Aerial crown-view tile of a tropical tree (Barro Colorado Island, Panama), acquired 20250124:
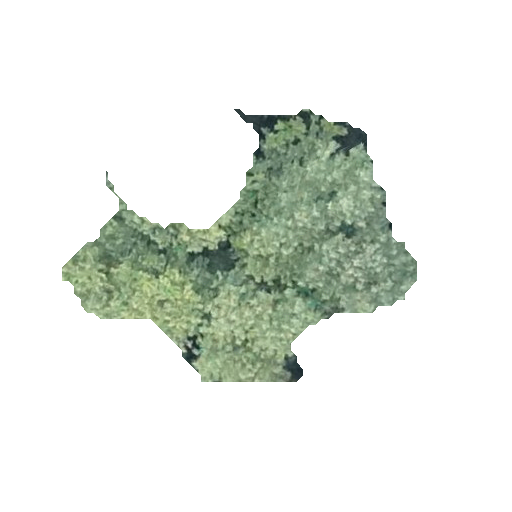
Species: Hieronyma alchorneoides
GBIF accepted scientific name: Hieronyma alchorneoides
Crown area: 76.234 m²